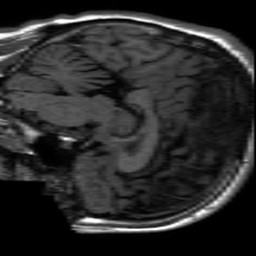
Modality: inplaneT1
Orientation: sagittal
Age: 21
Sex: male
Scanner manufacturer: ge
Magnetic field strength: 3 T
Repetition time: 2.297 s
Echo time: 0.02273 s